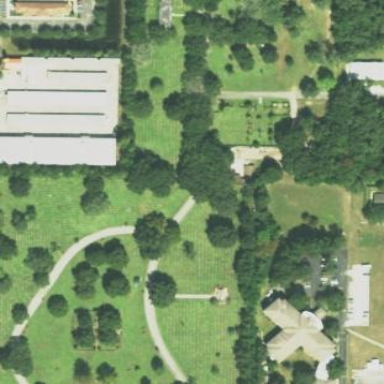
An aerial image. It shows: Cemetery.